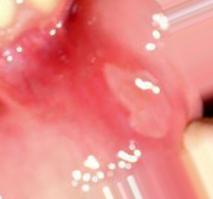
Condition: Mouth Ulcer